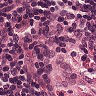
Metastatic tissue present: no